A time-domain waveform of one vibration snapshot from a rolling-element bearing is shown. Based on the visible evidence, which condition applies: normal, inner_race, outer_race, ball?
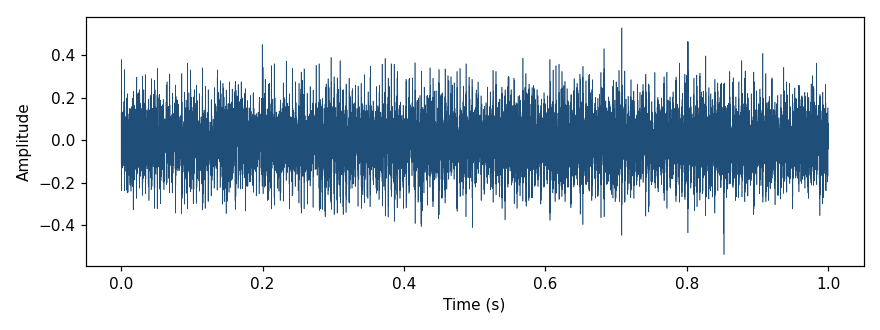
Answer: outer_race